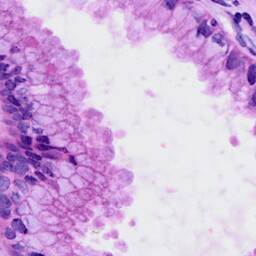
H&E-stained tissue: Cervix